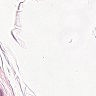
Metastatic tissue present: no